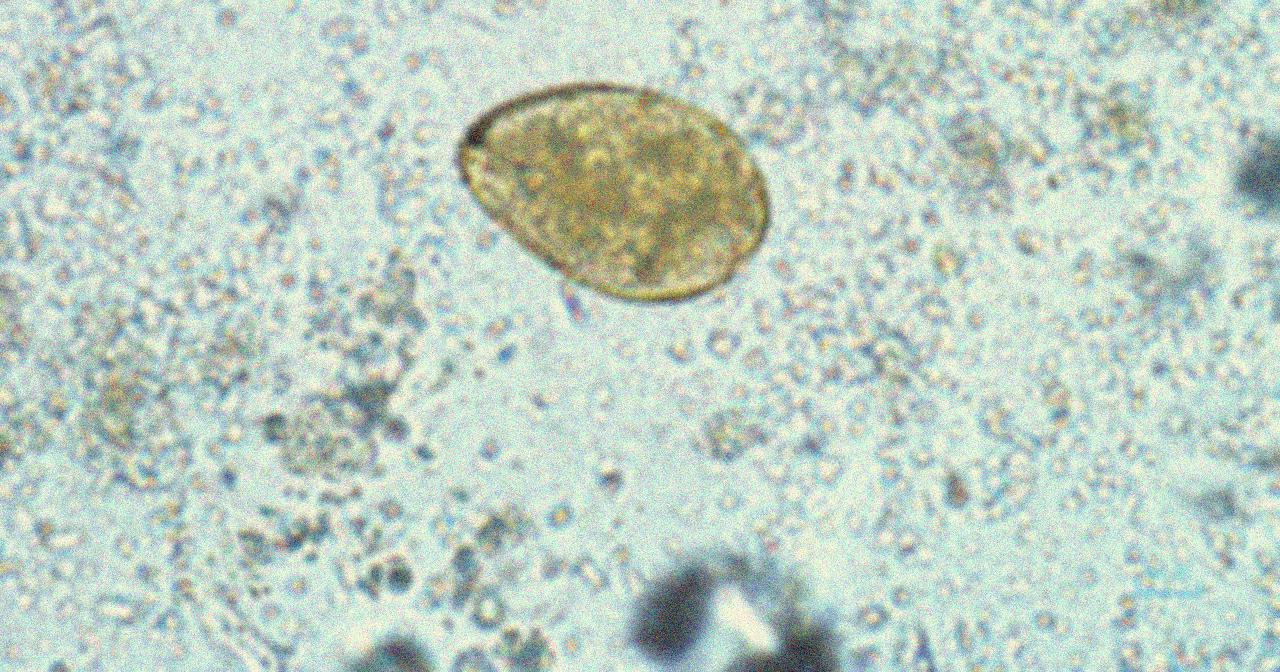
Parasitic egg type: Paragonimus spp